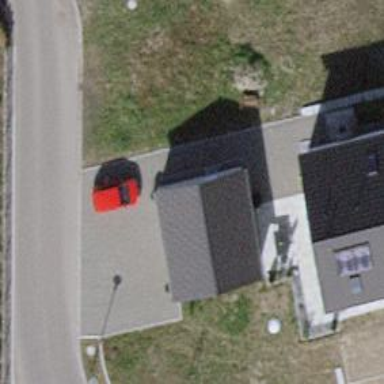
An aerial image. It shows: Garage.